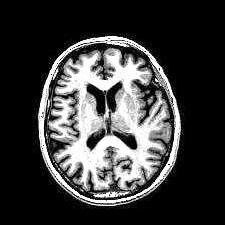
Label: notumor